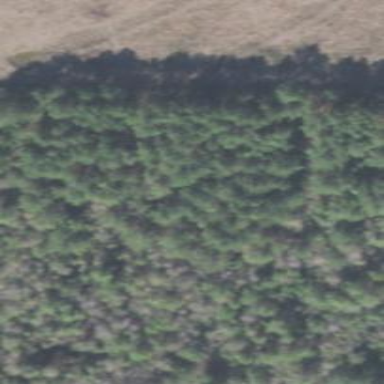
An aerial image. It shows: Woodland consisting mainly of needle-leaved trees.